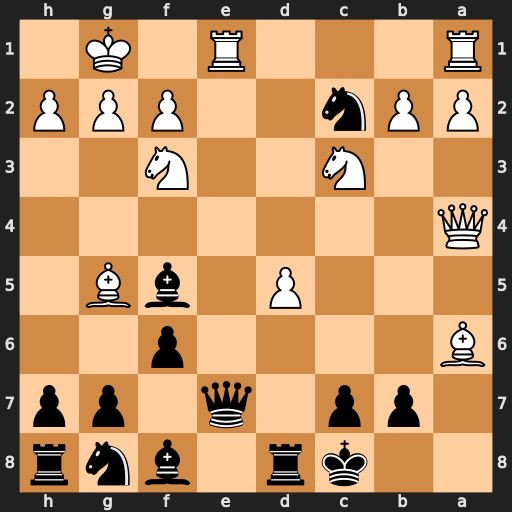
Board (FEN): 2kr1bnr/1pp1q1pp/B4p2/3P1bB1/Q7/2N2N2/PPn2PPP/R3R1K1
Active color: b
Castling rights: -
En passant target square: -
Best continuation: Qb4 Bd3 Qxa4